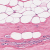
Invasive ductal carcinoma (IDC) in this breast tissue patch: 0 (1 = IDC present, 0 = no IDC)